Field crop: maize
Growth stage: 2
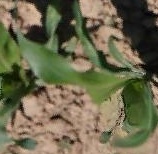
Species: maize